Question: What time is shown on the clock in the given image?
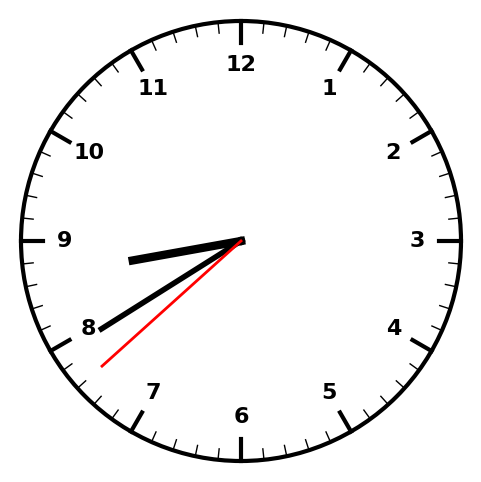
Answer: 08:39:38